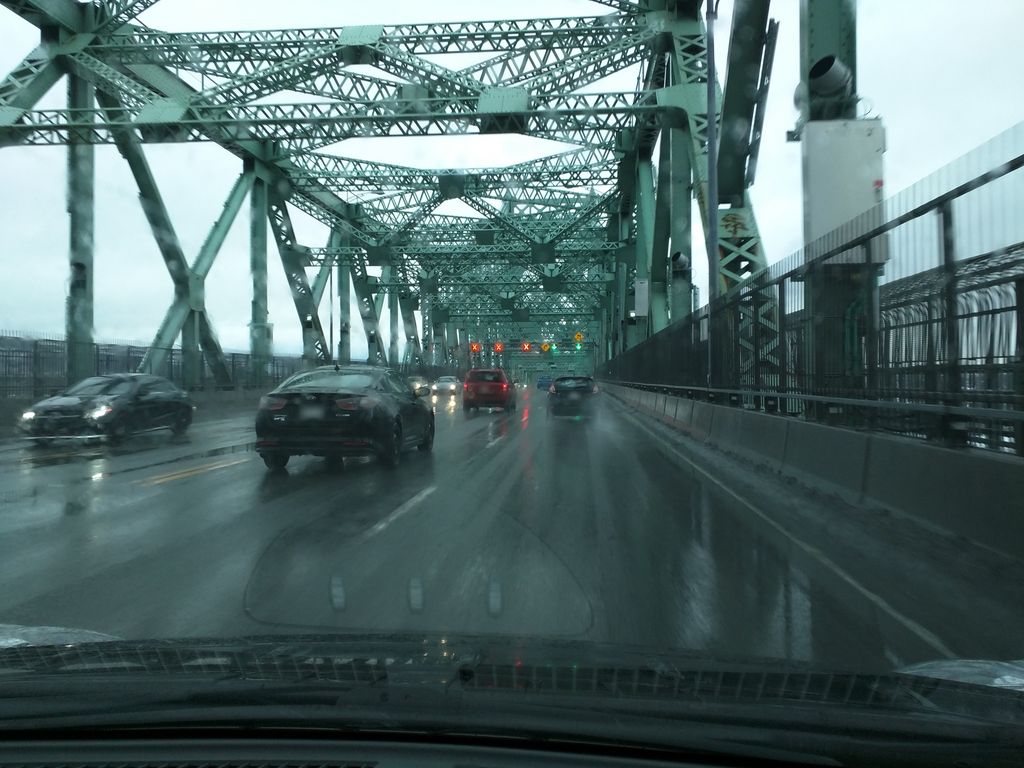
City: montreal